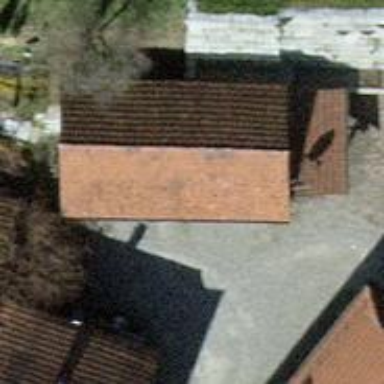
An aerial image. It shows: Shed building.